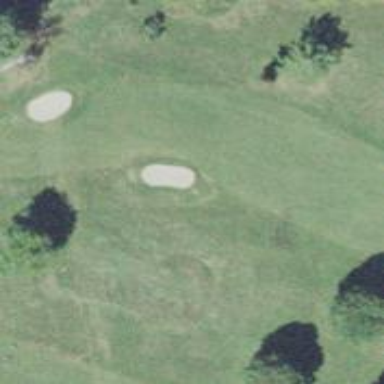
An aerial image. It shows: View of golf hole.